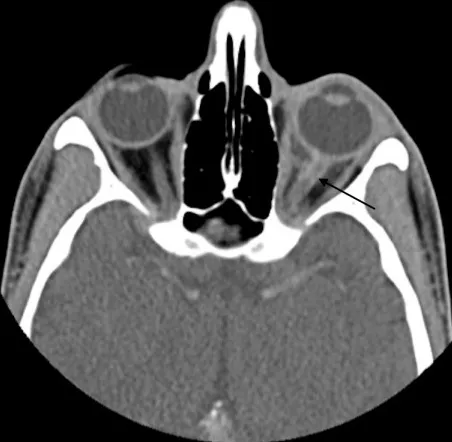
Computed tomography showing a retrobulbar orbital mass in the left orbit (black arrow).
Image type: radiology (ct)